Interaction volume radius: 10 \u00c5
Interaction volume height: 10 \u00c5
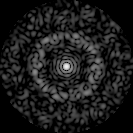
Disorder parameter: 0.8184